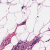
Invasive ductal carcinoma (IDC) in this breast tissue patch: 0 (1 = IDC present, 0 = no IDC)